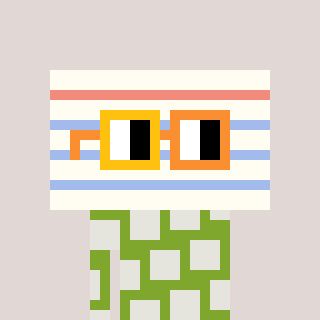
a pixel art character with square yellow and orange glasses, a empty notebook page-shaped head and a slimegreen-colored body on a warm background